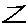
Label: zigzag